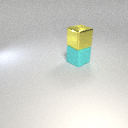
large yellow metal cube above large cyan rubber cube